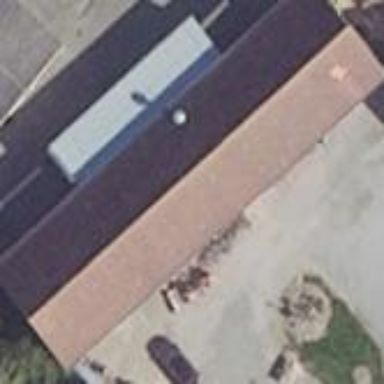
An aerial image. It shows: Barn.